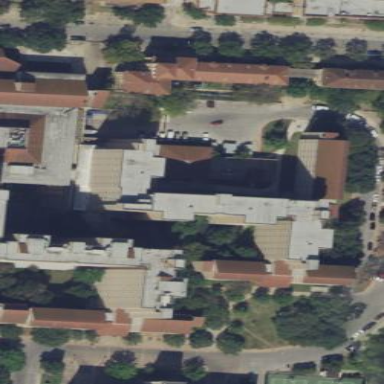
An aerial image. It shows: Dormitory building.